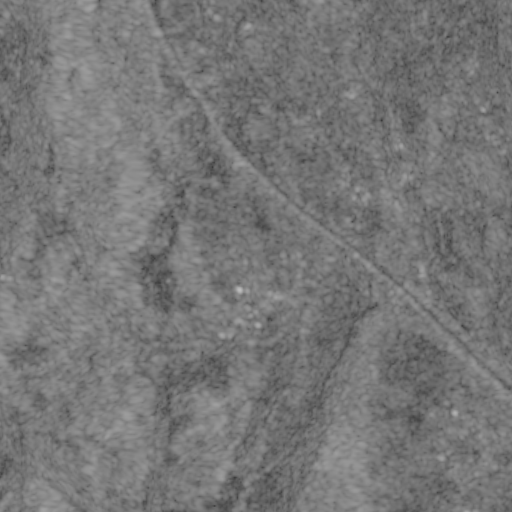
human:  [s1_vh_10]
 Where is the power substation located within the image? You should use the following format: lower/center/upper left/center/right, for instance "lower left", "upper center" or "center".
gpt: The power substation is located in the center right of the image.
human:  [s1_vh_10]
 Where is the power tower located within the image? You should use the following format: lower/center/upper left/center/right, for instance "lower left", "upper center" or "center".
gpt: The power tower is located in the lower left of the image.
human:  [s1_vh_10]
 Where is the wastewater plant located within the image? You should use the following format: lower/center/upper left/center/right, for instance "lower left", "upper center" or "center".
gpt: The wastewater plant is located in the center right of the image.
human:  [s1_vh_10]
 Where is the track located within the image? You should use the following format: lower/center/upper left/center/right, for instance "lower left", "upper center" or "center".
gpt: There is no track in the image.

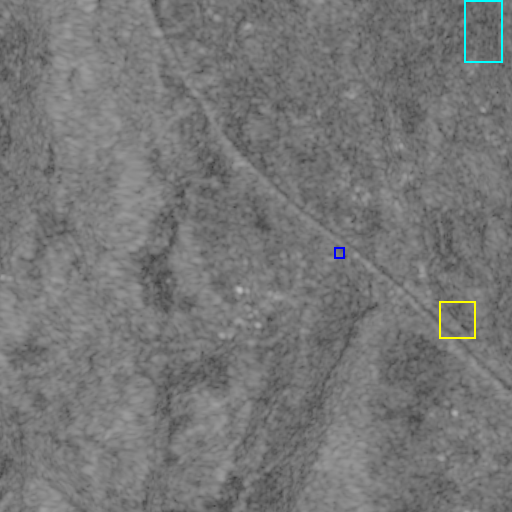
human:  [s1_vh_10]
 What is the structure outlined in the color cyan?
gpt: The structure outlined in cyan is a crop field.
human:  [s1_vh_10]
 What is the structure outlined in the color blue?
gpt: The structure outlined in blue is a park.
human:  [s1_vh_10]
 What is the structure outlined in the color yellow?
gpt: The structure outlined in yellow is a wastewater plant.
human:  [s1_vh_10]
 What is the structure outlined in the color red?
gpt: There is no red outline.